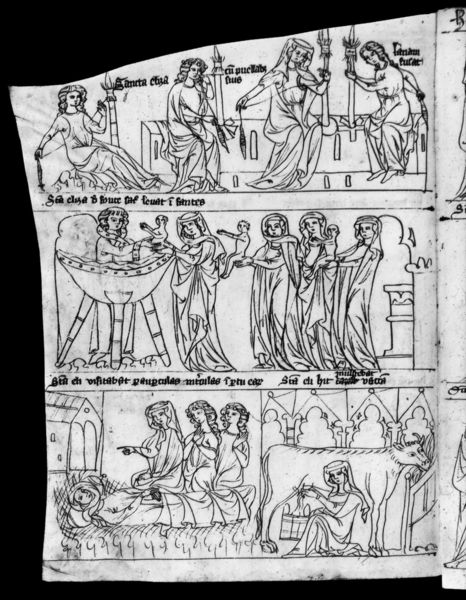
Titel: Krumauer Bildcodex
Institution: Wien, Österreichische Nationalbibliothek
Schlagwörter: feuer, baden, frauen, ausschnitt, damen, fenster, hut, hüte, kopfbedeckungen, männer, schwarz, weiss, zeichnung, haus, schleier, tiere, mütze, tod, kirche, drei, kind, kinder, kopfbedeckung, schrift, bilder, liegen, kuh, rind, baby, bank, weib, weiber, kopftuch, bad, rinder, comic, text, zuber, mittelalter, melken, szenen, grablegung, beschreibung, spindel, spinnen, spinnrad, kalb, buchmalerei, jungfrauen, bildgeschichte, gebären